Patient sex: F
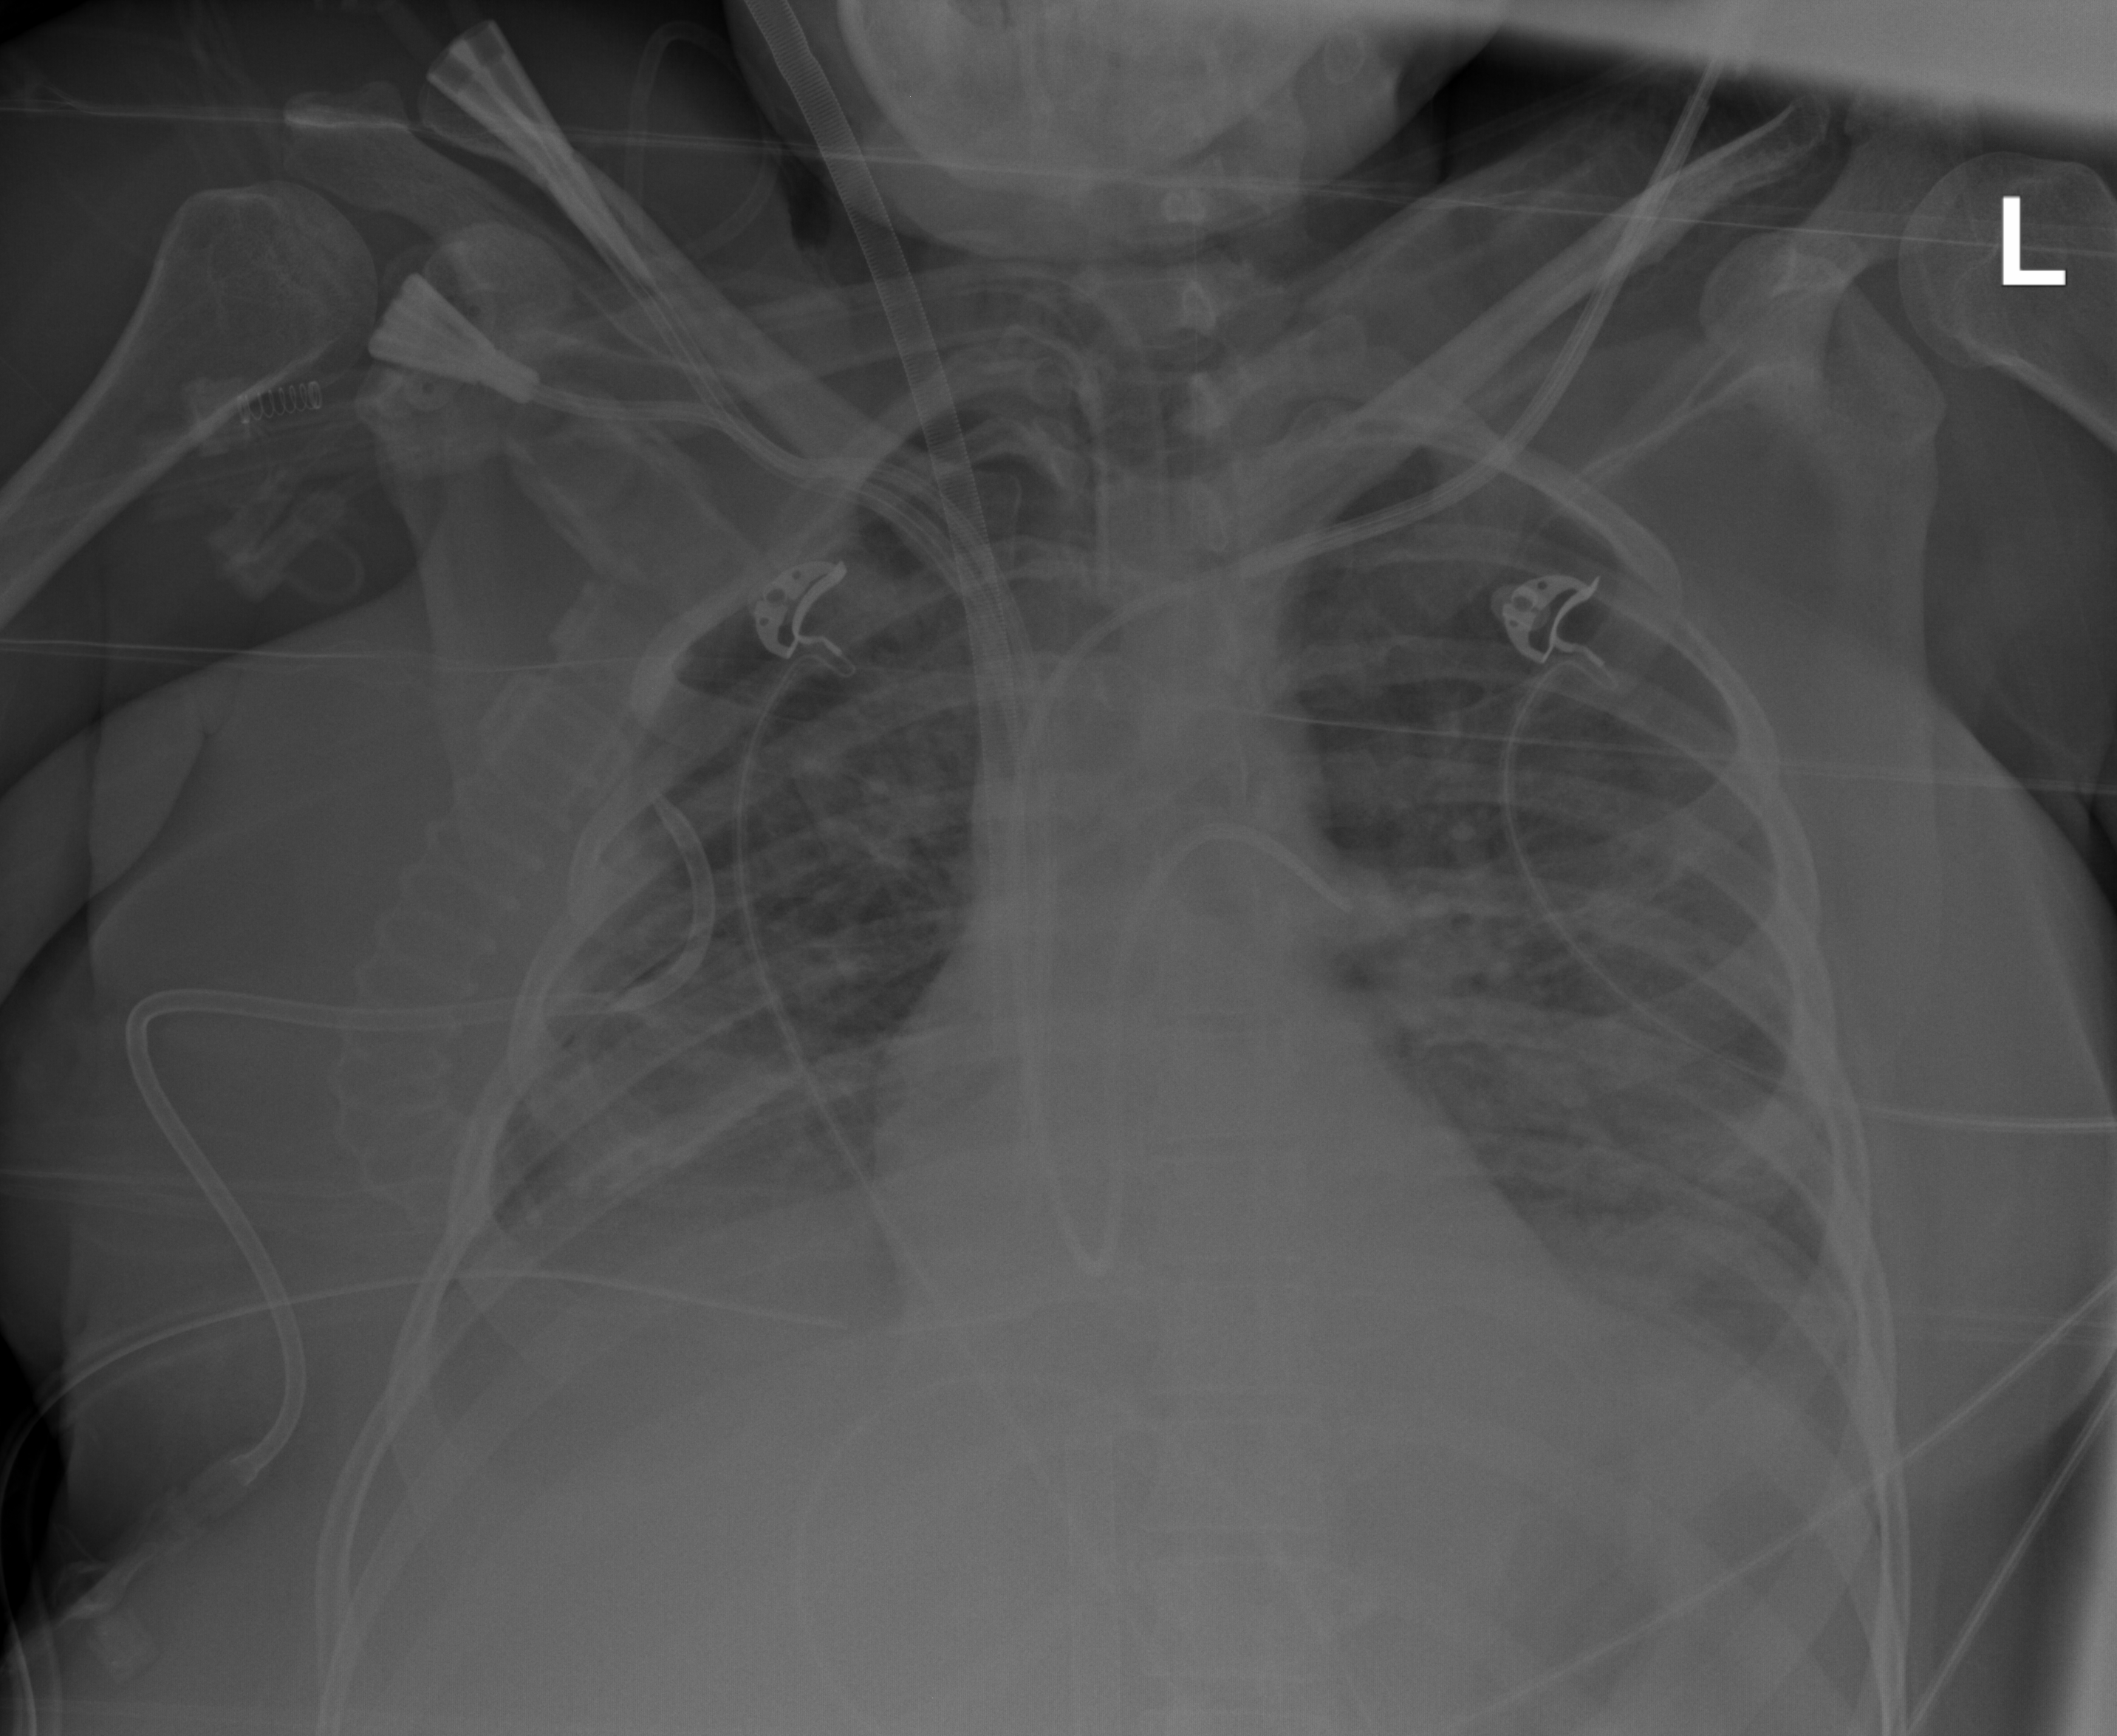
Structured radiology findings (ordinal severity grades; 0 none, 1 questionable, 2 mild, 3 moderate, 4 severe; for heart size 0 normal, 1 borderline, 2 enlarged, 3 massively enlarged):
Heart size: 2
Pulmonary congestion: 2
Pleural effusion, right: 2
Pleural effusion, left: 1
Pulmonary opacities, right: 2
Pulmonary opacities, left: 2
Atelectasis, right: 2
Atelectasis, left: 2